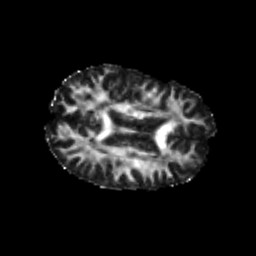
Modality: FA
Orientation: axial
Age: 24
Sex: female
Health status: healthy
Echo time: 0.074 s